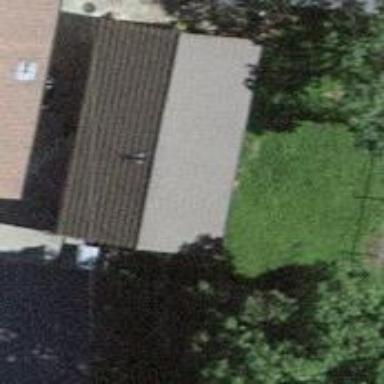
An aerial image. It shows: Garage.